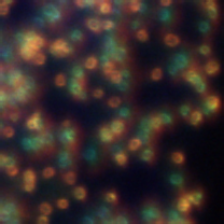
Taxon: Phaeocystis
Group: Other